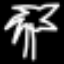
Label: palm tree